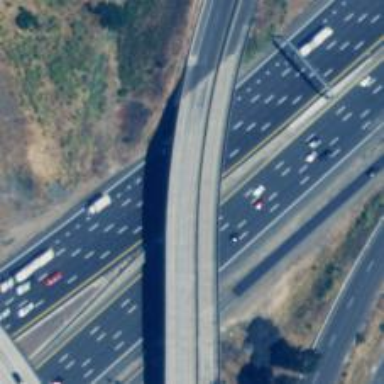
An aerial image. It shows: Viaduct bridge over motorway link.